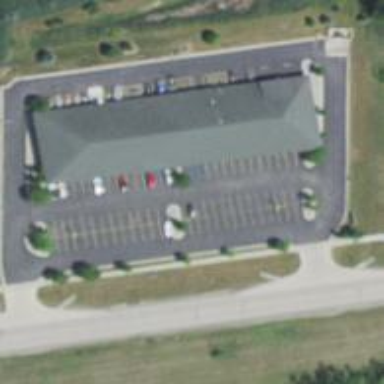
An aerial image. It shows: Veterinary facility.